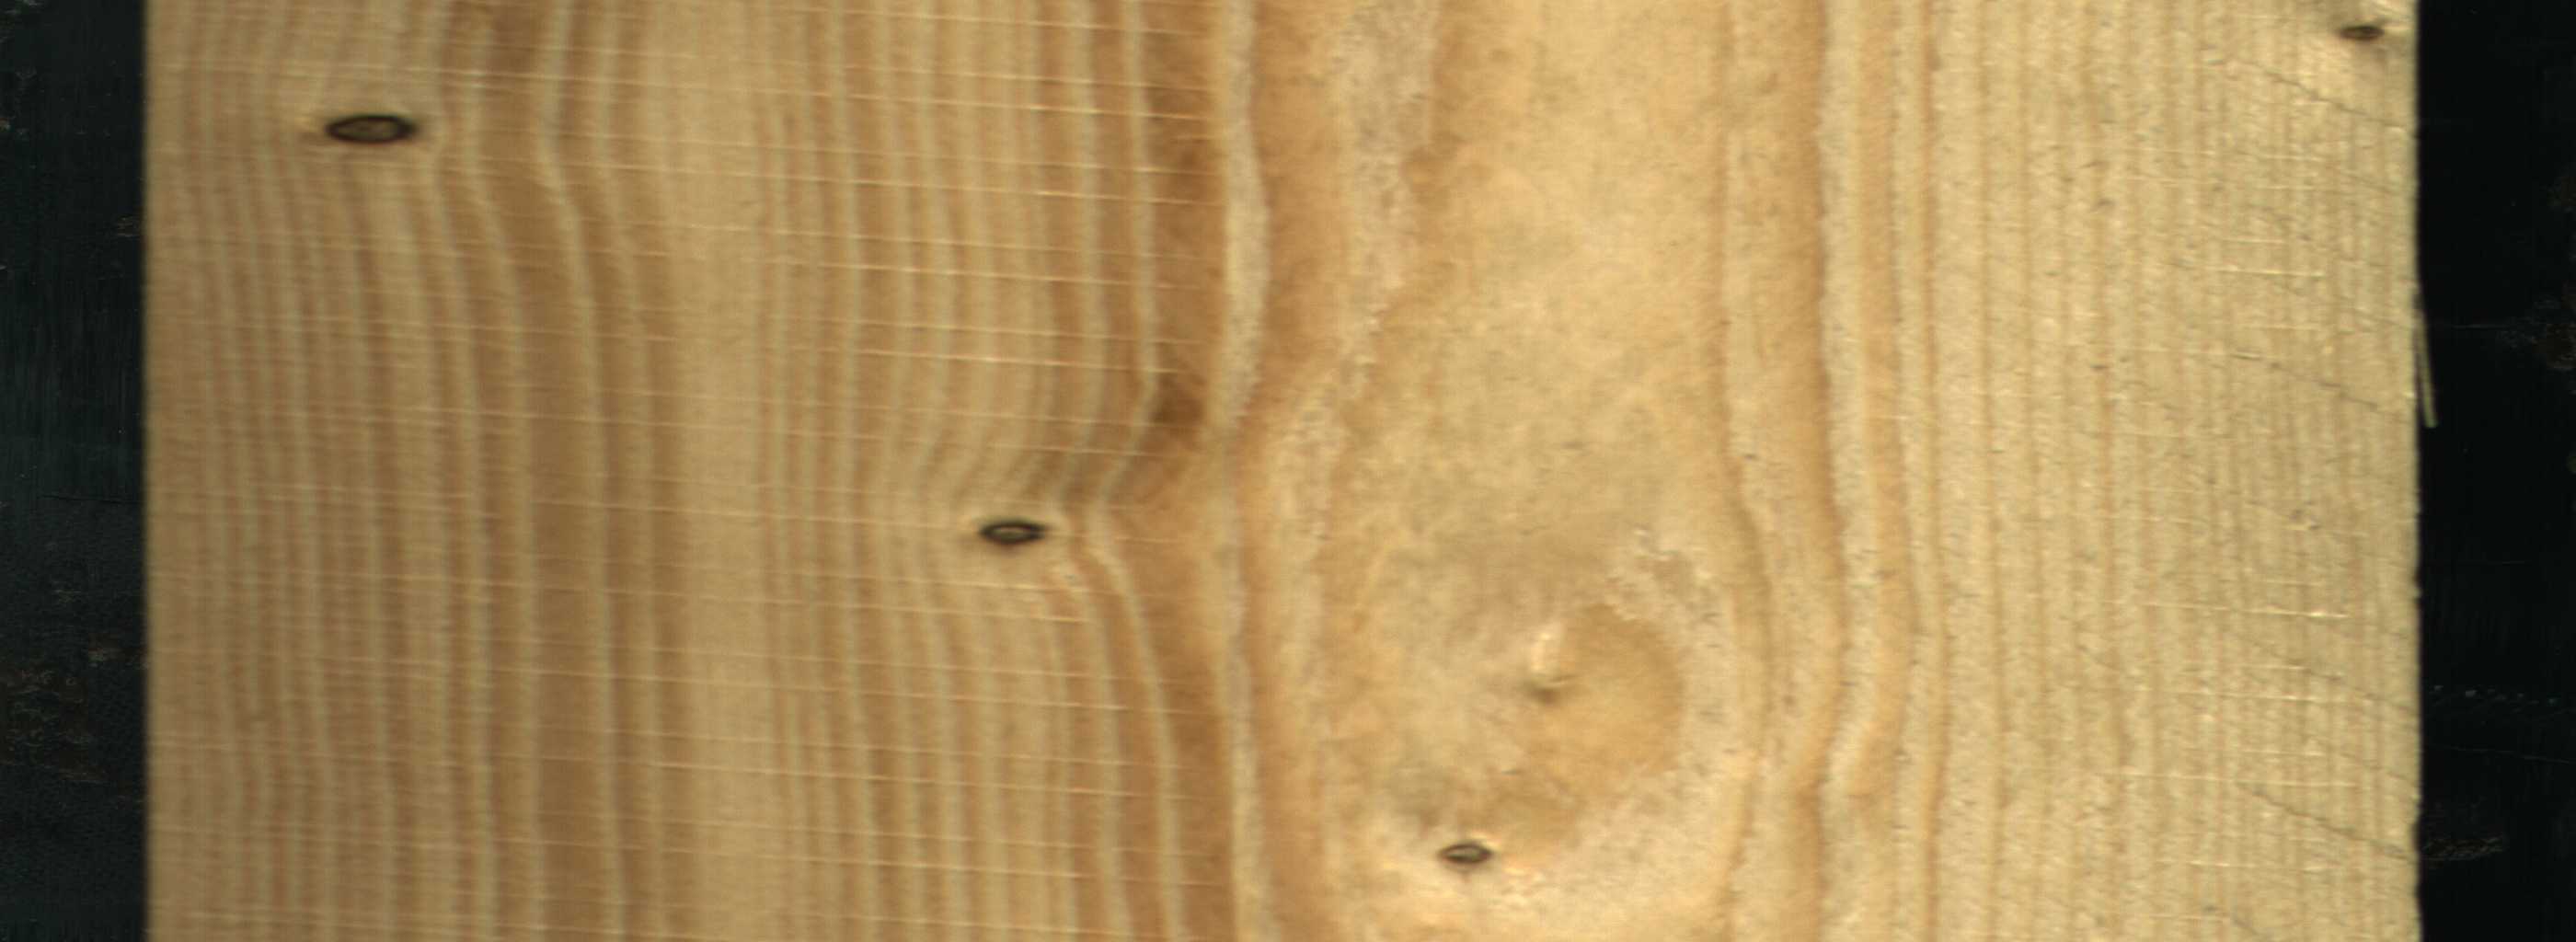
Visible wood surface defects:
Dead_Knot
Dead_Knot
Live_Knot
Live_Knot